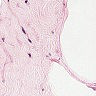
Metastatic tissue present: no